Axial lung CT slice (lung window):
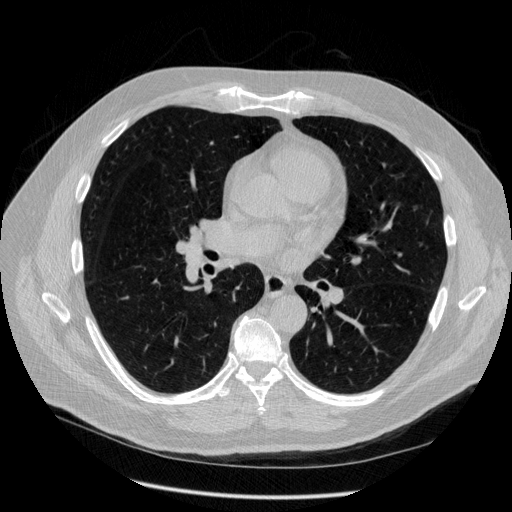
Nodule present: no